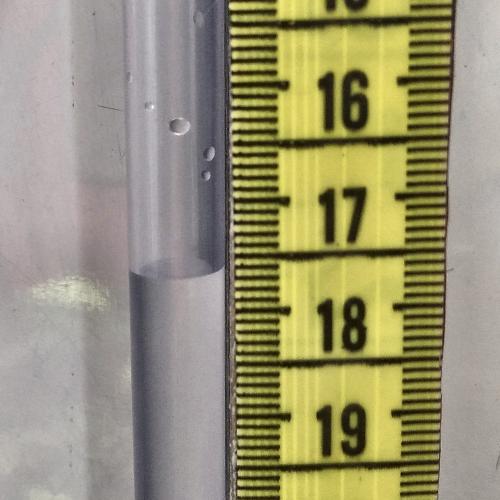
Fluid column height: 17.6 cm